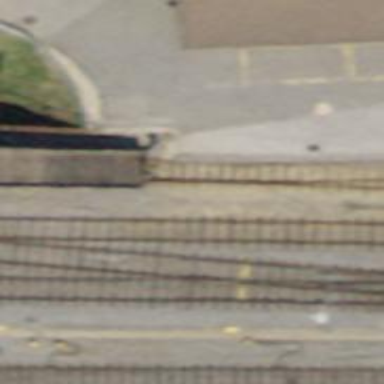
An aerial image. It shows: Railway switch.